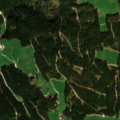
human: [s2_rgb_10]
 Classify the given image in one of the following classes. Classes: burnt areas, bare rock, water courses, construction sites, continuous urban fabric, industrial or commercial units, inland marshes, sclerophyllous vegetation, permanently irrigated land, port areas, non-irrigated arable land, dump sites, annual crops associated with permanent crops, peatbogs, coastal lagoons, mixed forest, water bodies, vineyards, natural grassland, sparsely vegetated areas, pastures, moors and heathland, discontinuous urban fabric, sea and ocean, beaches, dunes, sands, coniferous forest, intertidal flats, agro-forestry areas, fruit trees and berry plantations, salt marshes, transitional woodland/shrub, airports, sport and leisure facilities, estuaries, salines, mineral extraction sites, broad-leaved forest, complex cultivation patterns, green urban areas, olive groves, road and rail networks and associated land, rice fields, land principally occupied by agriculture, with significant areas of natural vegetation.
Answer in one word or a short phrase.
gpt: pastures, coniferous forest